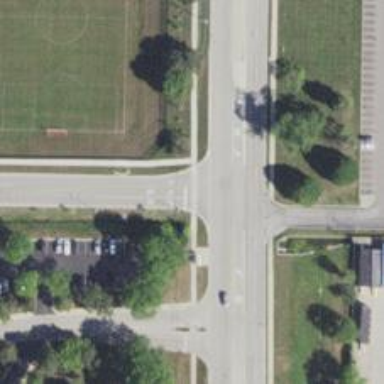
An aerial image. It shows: Uncontrolled road crossing.